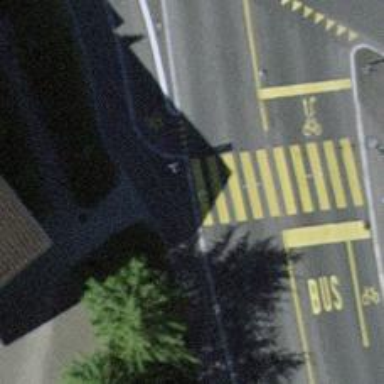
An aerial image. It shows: Kerb serving as barrier.